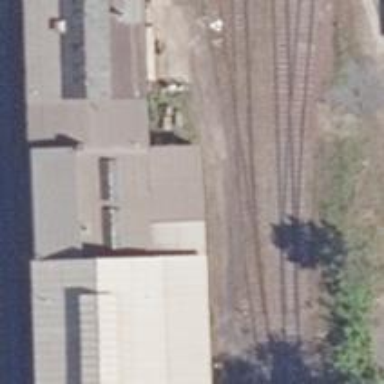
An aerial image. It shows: Railway switch.